Aerial crown-view tile of a tropical tree (Barro Colorado Island, Panama), acquired 20250124:
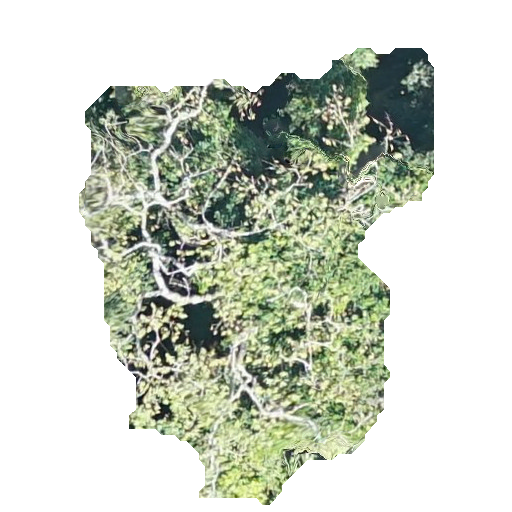
Species: Trichilia tuberculata
GBIF accepted scientific name: Trichilia tuberculata
Crown area: 166.655 m²